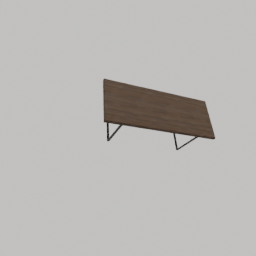
Label: furniture